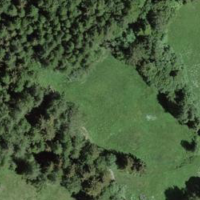
EUNIS habitat code: 44
Species observed at this site:
Cuculus canorus
Tussilago farfara